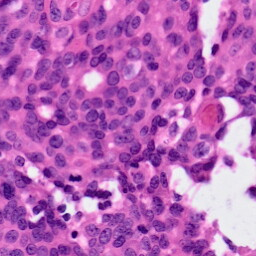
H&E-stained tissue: Ovarian